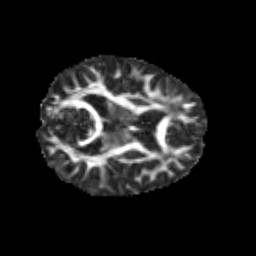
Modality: FA
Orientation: axial
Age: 11
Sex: male
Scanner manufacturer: siemens
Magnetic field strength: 3 T
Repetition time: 3.8 s
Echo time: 0.07 s